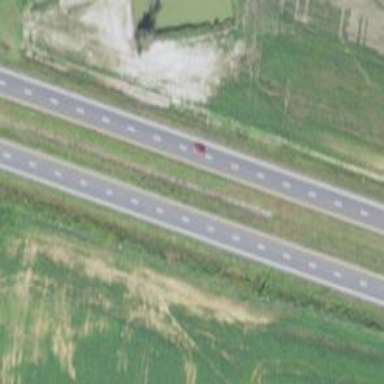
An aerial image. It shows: Trunk highway.